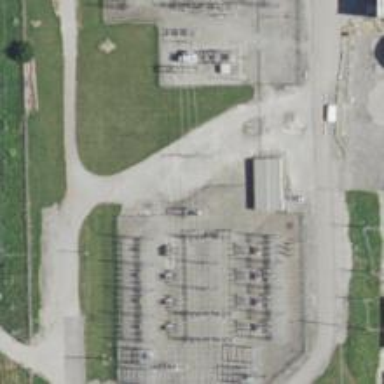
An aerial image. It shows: Switch used for power control.